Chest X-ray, PA view. Patient: 54 years old, sex M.
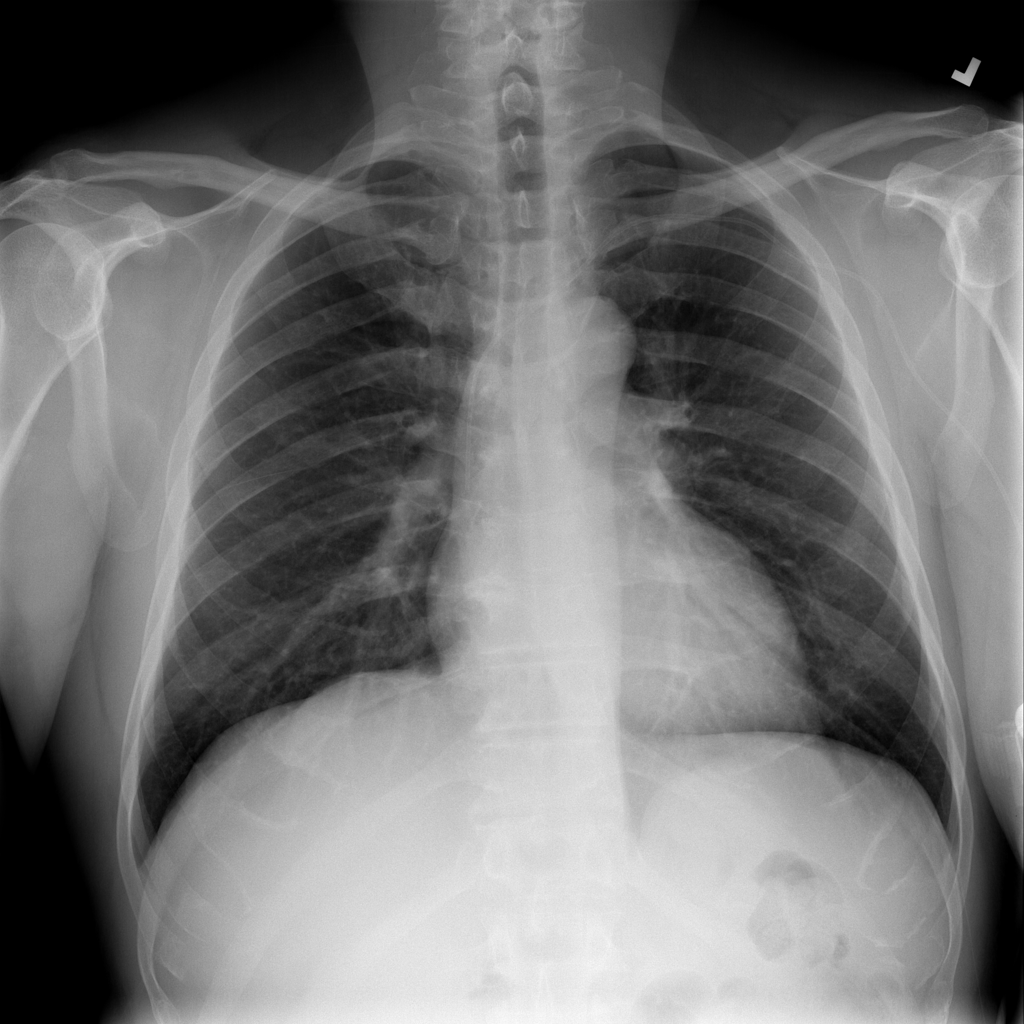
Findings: No Finding